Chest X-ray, AP view. Patient: 44 years old, sex F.
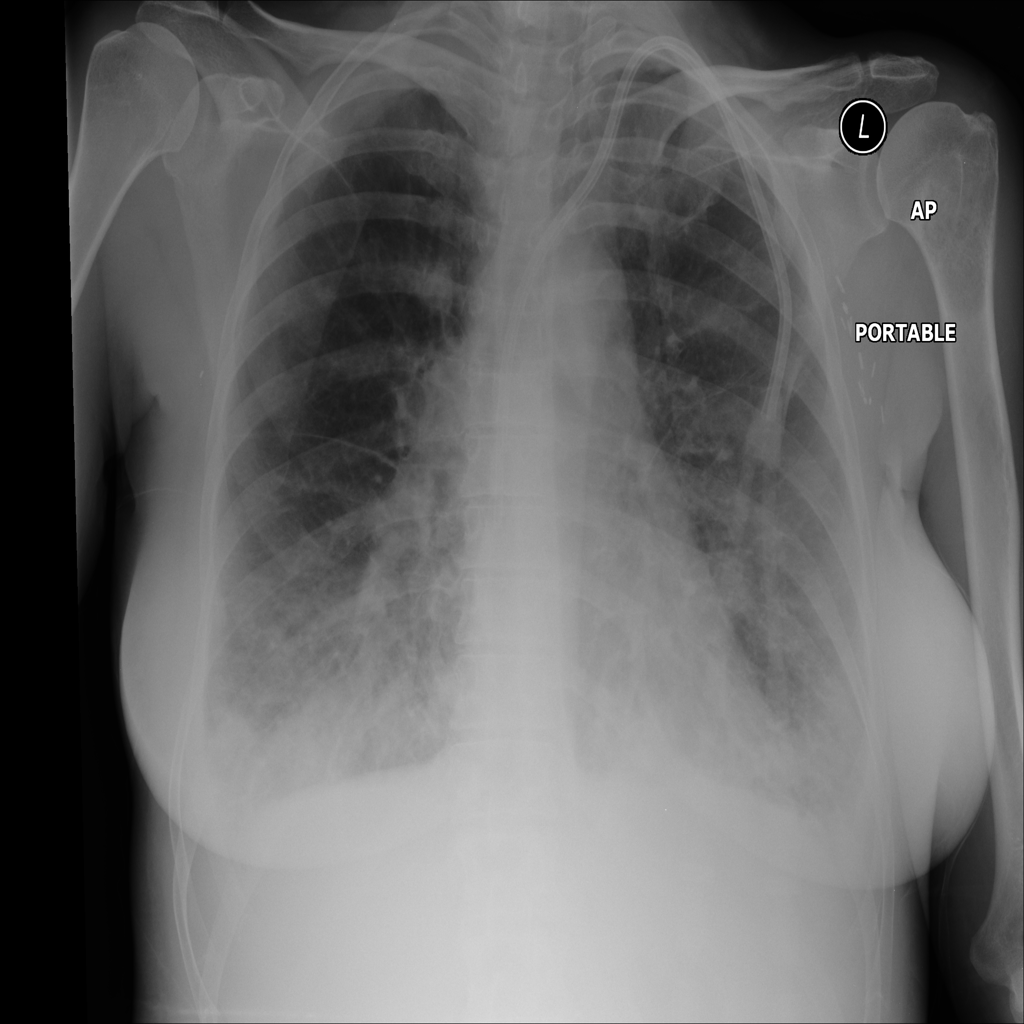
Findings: Edema, Mass